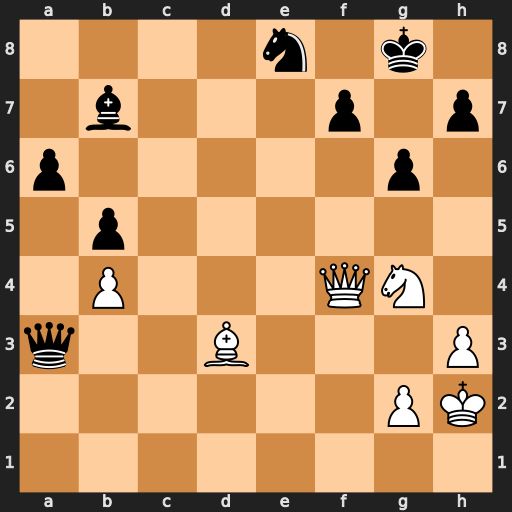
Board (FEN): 4n1k1/1b3p1p/p5p1/1p6/1P3QN1/q2B3P/6PK/8
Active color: w
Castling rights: -
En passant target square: -
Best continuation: Nh6+ Kg7 Qxf7+ Kxh6 Qf8+